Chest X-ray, AP view. Patient: 29 years old, sex F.
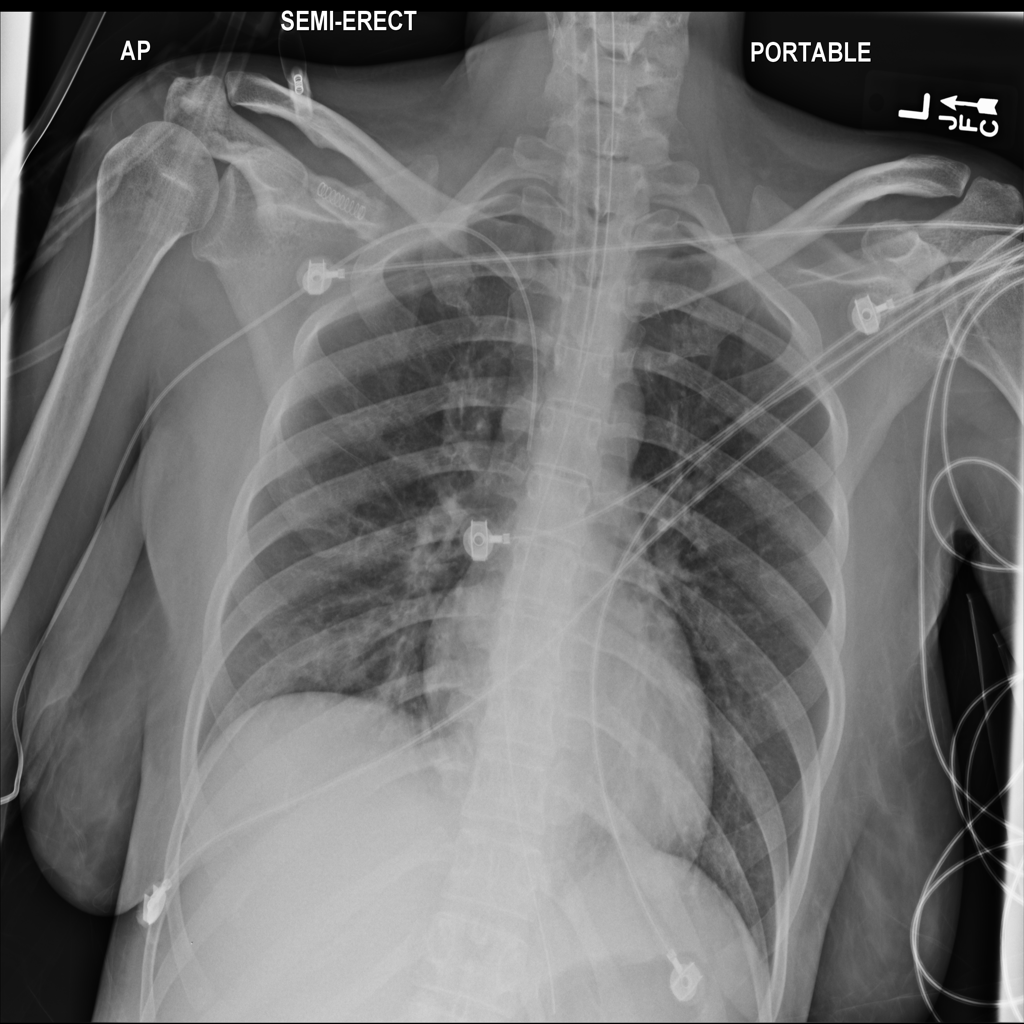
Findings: No Finding